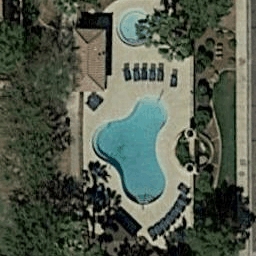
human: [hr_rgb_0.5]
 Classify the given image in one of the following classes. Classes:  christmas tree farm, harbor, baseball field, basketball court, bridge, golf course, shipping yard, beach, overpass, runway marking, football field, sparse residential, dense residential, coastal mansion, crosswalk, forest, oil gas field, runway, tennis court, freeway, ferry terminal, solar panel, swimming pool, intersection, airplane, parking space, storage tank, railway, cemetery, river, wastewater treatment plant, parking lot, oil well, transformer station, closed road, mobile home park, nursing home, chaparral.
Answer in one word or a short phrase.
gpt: swimming pool